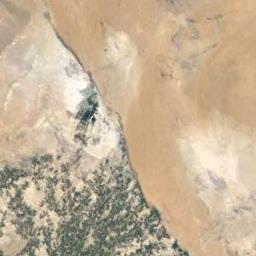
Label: desert